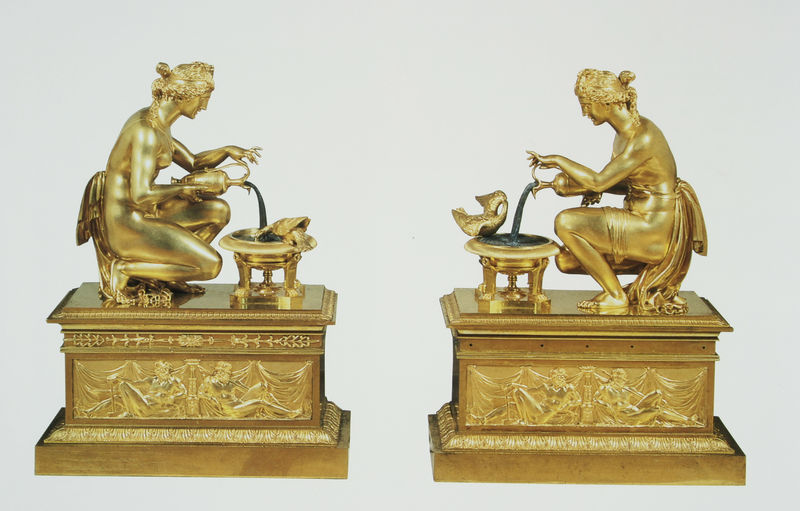
Titel: Kamin-Feuerböcke
Künstler: P. Ph. Thomire
Standort: St. Petersburg
Institution: Schloss Pawlowsk
Schlagwörter: akt, fuß, gott, hand, kopf, körper, mann, nackt, schurz, vogel, wasser, akte, baden, badende, frauen, gelb, grün, menschen, mädchen, brust, damen, elegant, finger, frau, frisur, frisuren, haar, hintergrund, mund, männer, nase, ohr, profil, rücken, schwarz, türkis, weiss, tuch, muster, rock, schleife, trinkend, arm, arme, augen, barock, dienerin, falten, gefieder, gesicht, halten, kleidung, knoten, mensch, schale, schüssel, sockel, taube, gesten, hals, hände, vögel, gewässer, auge, figur, gewand, gold, haare, kelch, sitzend, stoff, tücher, gewänder, klassizismus, paar, personen, blatt, person, schleifen, locken, ohren, rechts, renaissance, schulter, schultern, zart, brunnen, rund, amphore, amphoren, engel, henkel, kanne, keramik, krug, schalen, skulptur, statue, beine, bewegt, relief, bein, brüste, dutt, füße, seitlich, hocke, schwan, ansicht, italien, zwei, spiegelbild, jungen, schwer, klein, hocker, figuren, material, zopf, muskeln, realistisch, symmetrie, verzierung, handtuch, glänzend, metall, vasen, bauch, bronze, faltenwurf, glatt, hochsteckfrisur, nackte, plastik, plinthe, podest, junge, stofflichkeit, liegend, zehe, zehen, oberkörper, fliessend, foto, fotografie, photographie, bad, haarknoten, waschen, symetrie, truhe, gefäß, messing, antike, buch, morgentoilette, dose, motiv, vergoldet, links, parallel, ideal, reinigen, symmetrisch, hocken, zeh, becken, seite, knien, fraue, lorbeer, göttin, statuette, gefässe, kopie, altar, photo, fries, wanne, karaffe, toilette, fisch, geflügel, jüngling, gesims, skulpturen, krüge, plastiken, statuen, farbfoto, badender, antik, götter, muskel, toga, griechisch, nymphe, knieend, kniend, nymphen, knieen, gebückt, venus, tränke, wasserstrahl, tempel, konsolen, muschel, haptisch, basis, golden, muscheln, gottheit, postament, statuetten, empire, prunk, filigran, reliefs, verhüllt, gegenüber, allegorien, kleinplastik, kunsthandwerk, tafelaufsatz, gottheiten, kanten, salz, kannen, flüssig, dreifuss, symetrisch, aufnahme, wasserspeier, doppelt, eleganz, fische, aufsatz, grazil, giessen, idealisiert, doppel, schwere, astragal, plinthen, basen, podeste, postamente, wassser, eingiessen, borten, reinigung, dosen, schütten, gleich, jünglinge, schenken, haarzopf, bellini, priesterin, giesen, zwillinge, haptik, pfeffer, aphrodite, tintenfässer, duo, hydria, ausguß, unterschiedlich, einschenken, stauten, haarbänder, identisch, prometheus, reliefe, gegenüberstellung, recheckig, vogeltränke, grazie, sokel, antikisiernd, aphore, ausgießen, ausschütten, buchstütze, buchstützen, deckplatte, dreifüsse, gießsen, giovanni bellini, halbgott, koppf, quellurne, quellurnen, relieffe, tischaufsatz, zillinge, zusammengehörig, zusammenhand, t, frau nackt, weoiß, fischew, gießend, gefäß#frauen, goießen